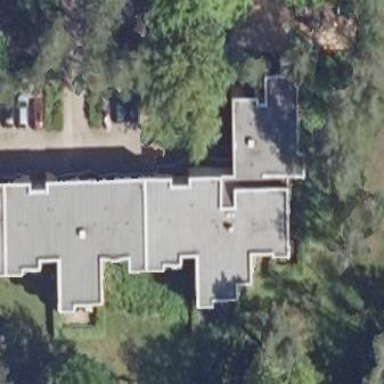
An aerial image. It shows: Flat-roofed terrace building.